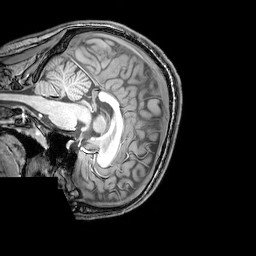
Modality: T1w
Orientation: sagittal
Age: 24
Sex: male
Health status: healthy
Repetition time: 0.081 s
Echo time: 0.037 s